Interaction volume radius: 10 \u00c5
Interaction volume height: 30 \u00c5
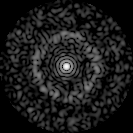
Disorder parameter: 0.846